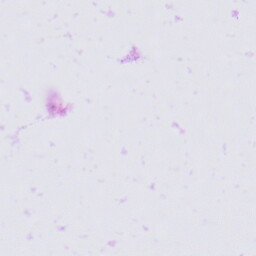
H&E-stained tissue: Prostate